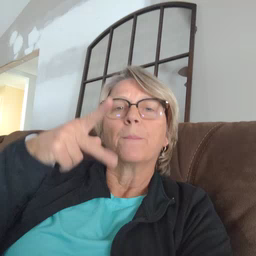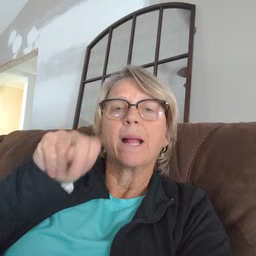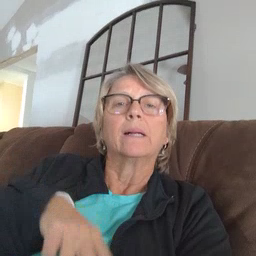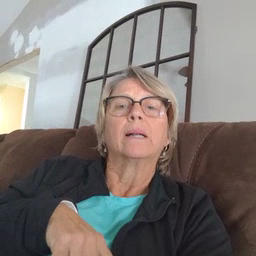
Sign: pen